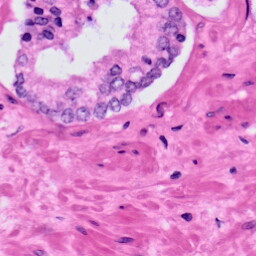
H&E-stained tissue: Prostate